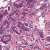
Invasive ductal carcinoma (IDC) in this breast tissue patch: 1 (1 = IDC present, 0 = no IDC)